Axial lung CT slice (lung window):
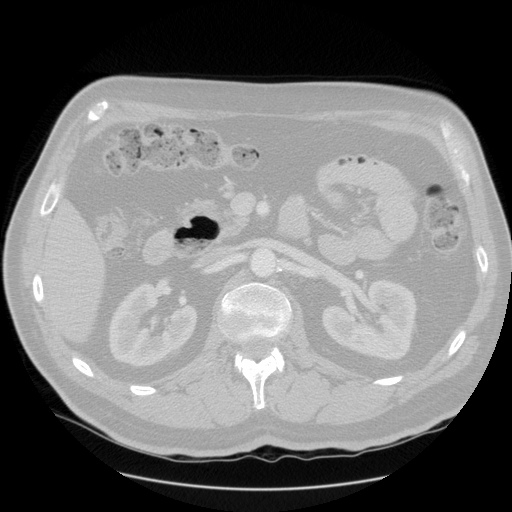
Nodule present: no